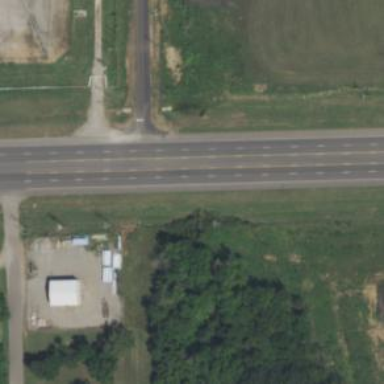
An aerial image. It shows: Asphalt road designated as trunk highway.